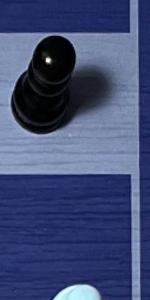
Label: Empty